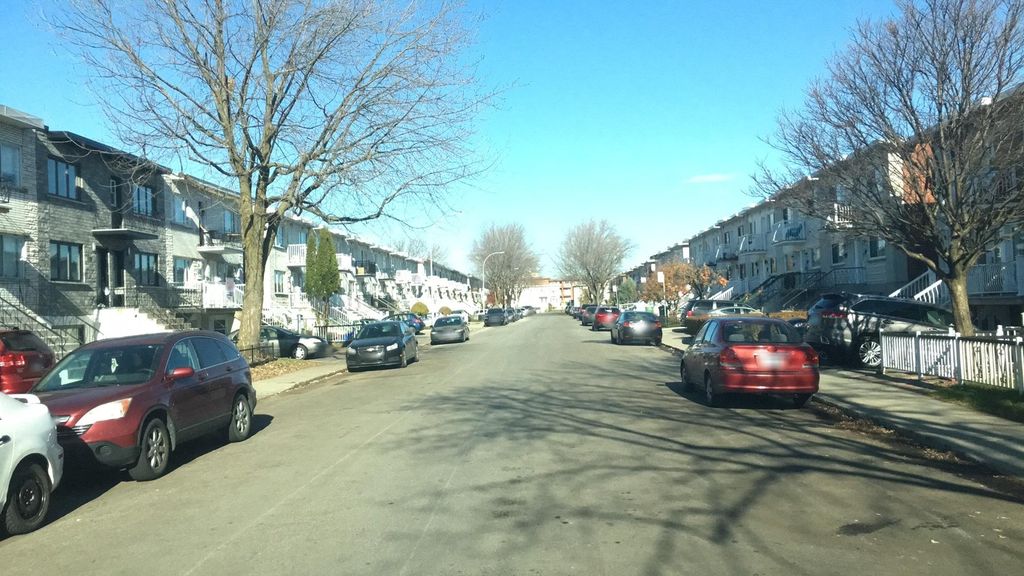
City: montreal